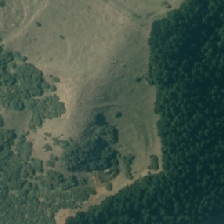
Land cover: grose_broom